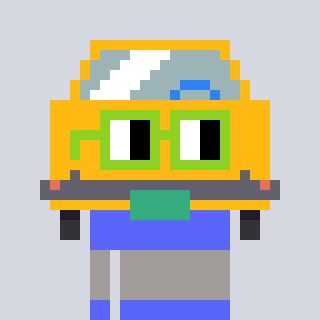
a pixel art character with square light green glasses, a taxi-shaped head and a purple-colored body on a cool background